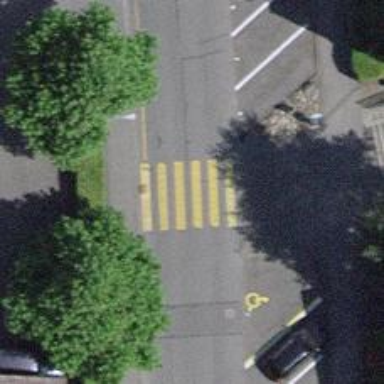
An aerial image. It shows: Uncontrolled zebra crossing with zebra markings.